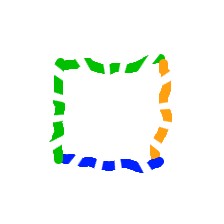
Shape: square